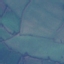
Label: Pasture